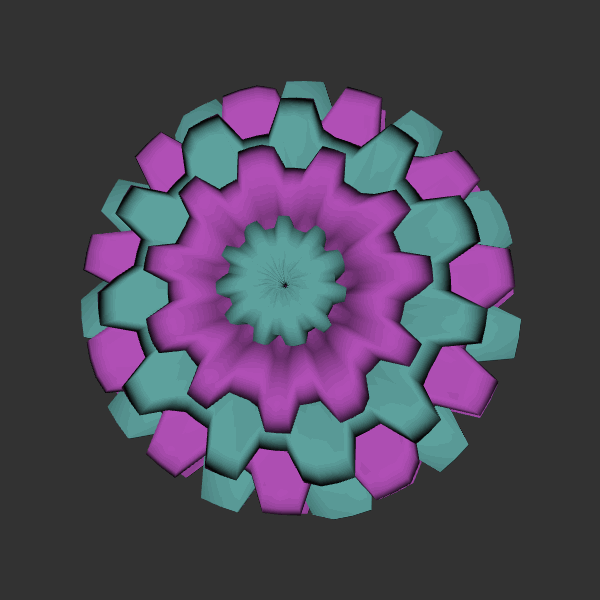
Background: dark